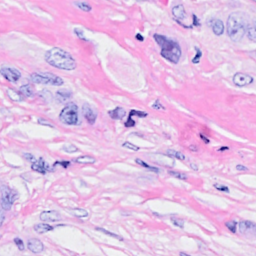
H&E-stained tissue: Breast